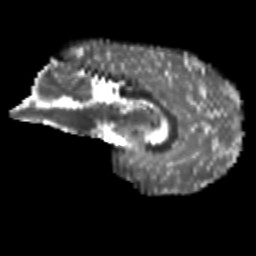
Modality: T2w
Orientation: sagittal
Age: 11
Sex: male
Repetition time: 9.4 s
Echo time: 0.089 s